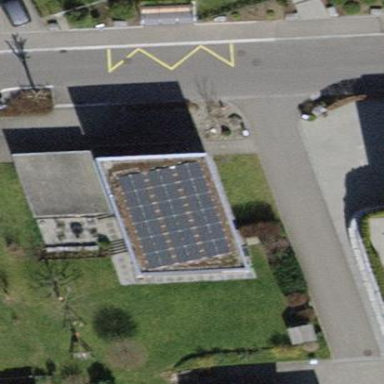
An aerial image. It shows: Solar photovoltaic panel generator.